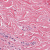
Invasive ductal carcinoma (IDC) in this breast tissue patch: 0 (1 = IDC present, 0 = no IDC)